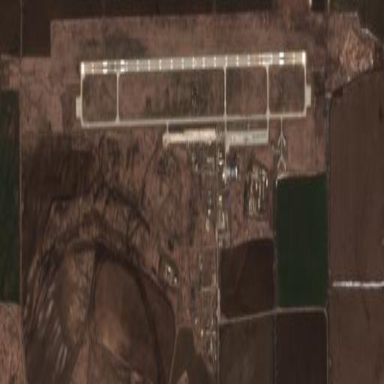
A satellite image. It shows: Military airfield located within larger aerodrome area.